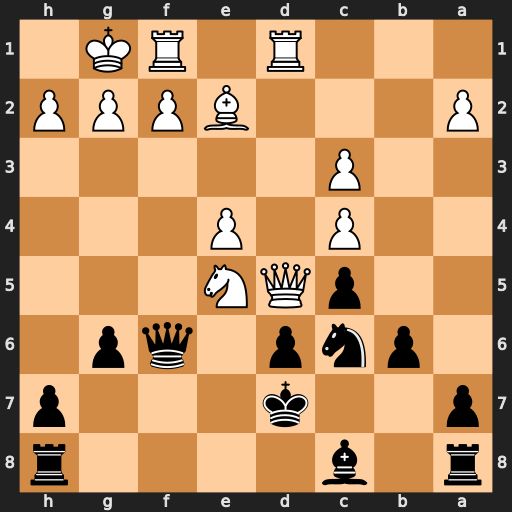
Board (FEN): r1b4r/p2k3p/1pnp1qp1/2pQN3/2P1P3/2P5/P3BPPP/3R1RK1
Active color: b
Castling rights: -
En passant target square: -
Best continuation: Qxe5 f4 Qxd5